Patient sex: M
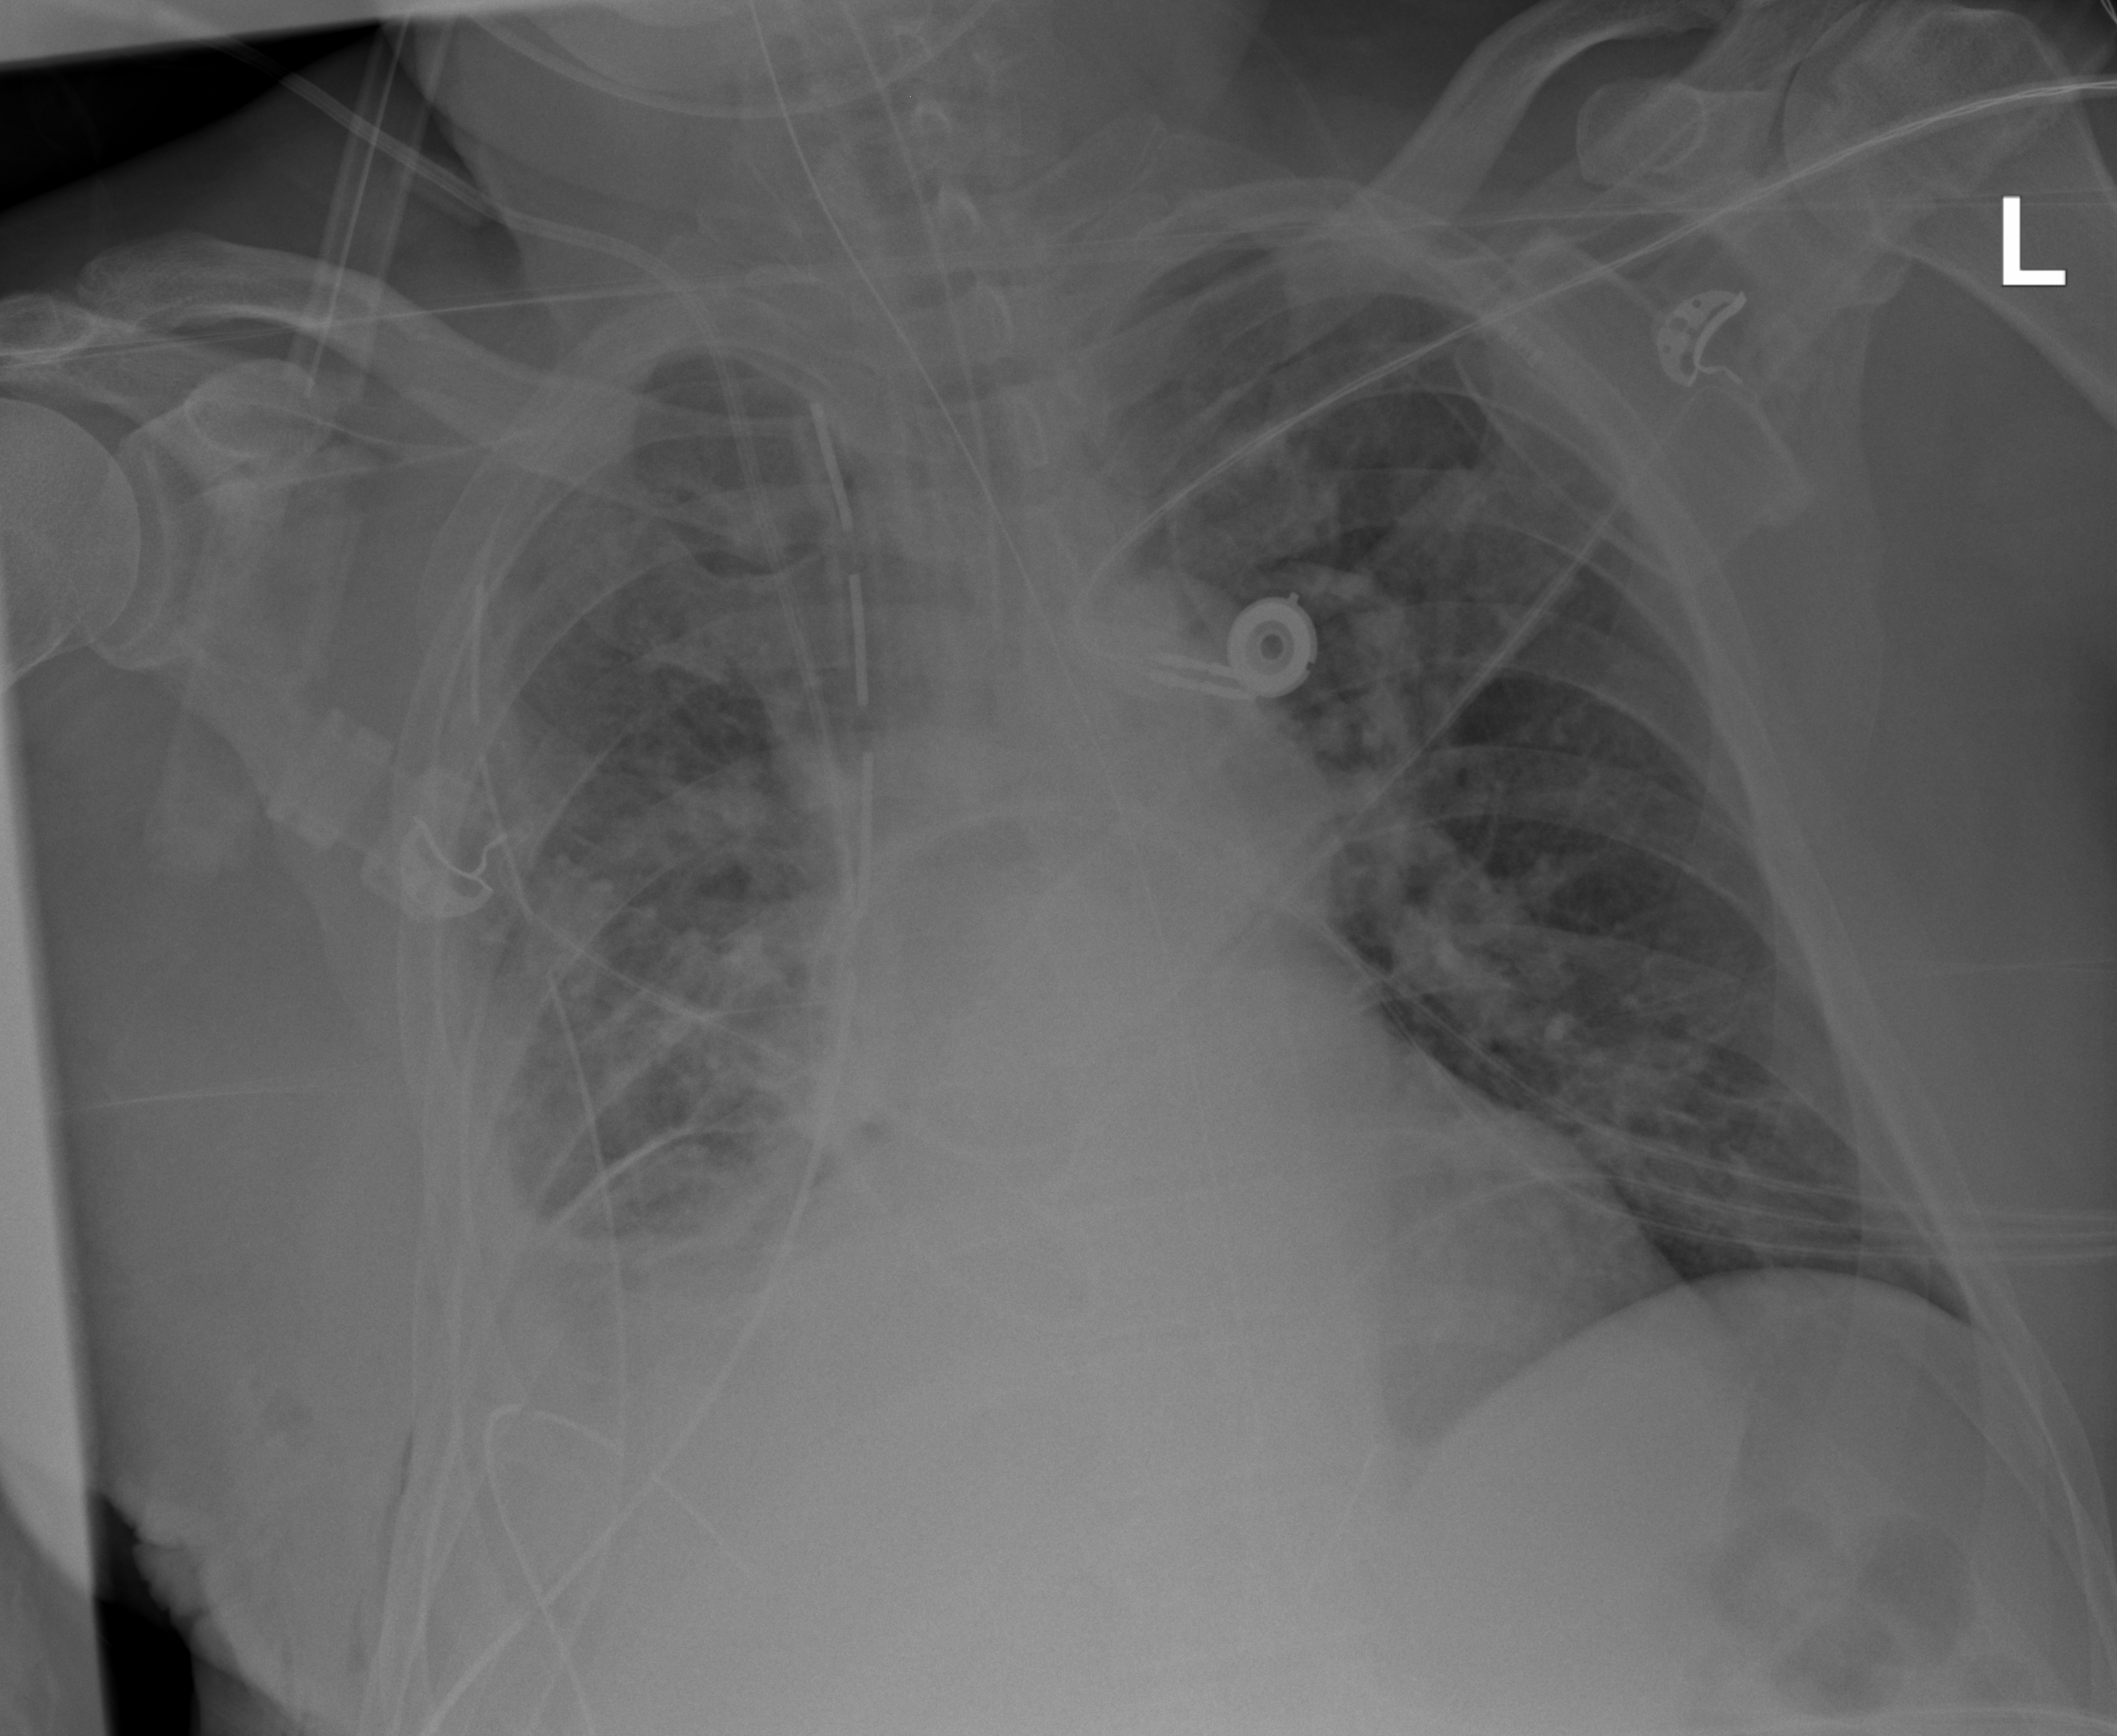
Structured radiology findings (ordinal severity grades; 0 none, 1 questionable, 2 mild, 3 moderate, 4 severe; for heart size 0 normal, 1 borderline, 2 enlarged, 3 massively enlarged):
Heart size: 1
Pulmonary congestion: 0
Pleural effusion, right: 3
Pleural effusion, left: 0
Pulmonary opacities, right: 2
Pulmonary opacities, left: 0
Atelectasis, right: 3
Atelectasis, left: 0